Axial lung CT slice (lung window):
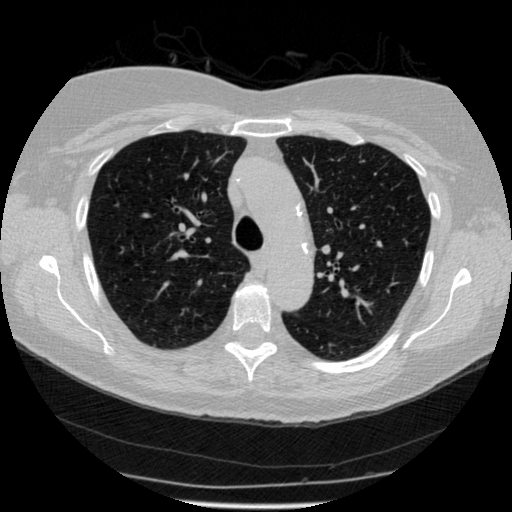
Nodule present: no